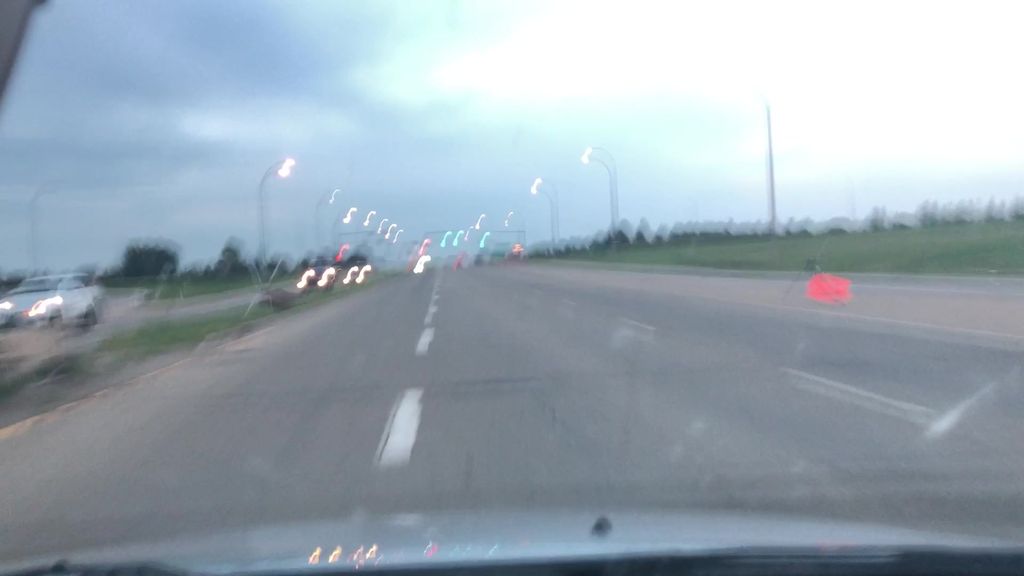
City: edmonton